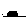
Label: car